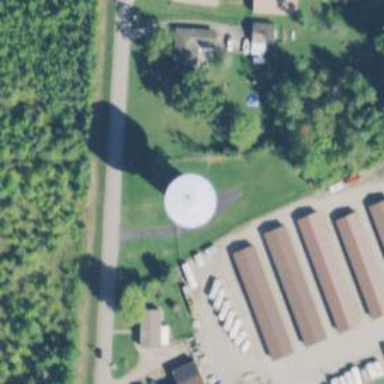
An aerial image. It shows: Water tower that is man-made.